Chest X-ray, AP view. Patient: 47 years old, sex F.
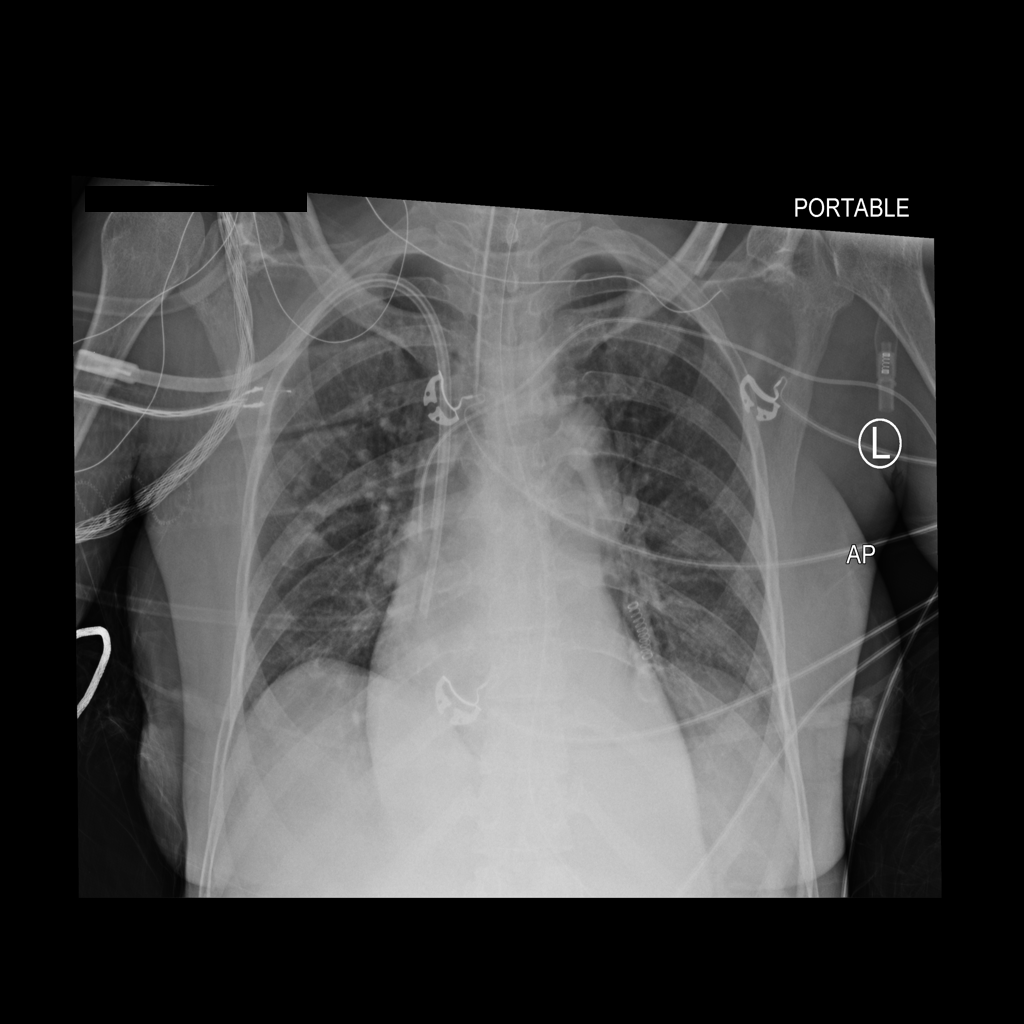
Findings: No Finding